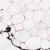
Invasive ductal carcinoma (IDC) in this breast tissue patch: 0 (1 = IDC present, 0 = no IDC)